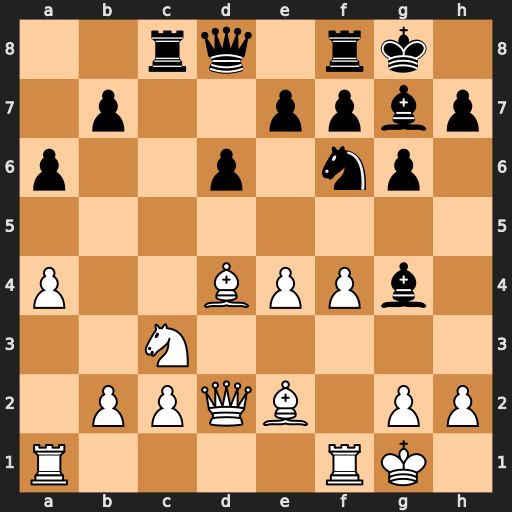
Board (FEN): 2rq1rk1/1p2ppbp/p2p1np1/8/P2BPPb1/2N5/1PPQB1PP/R4RK1
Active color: w
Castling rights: -
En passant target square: -
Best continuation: Bxf6 Qb6+ Kh1